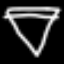
Label: diamond